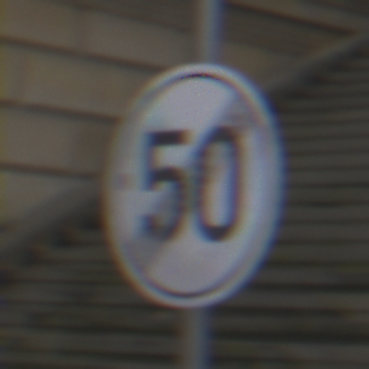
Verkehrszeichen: EndeGeschwindigkeit50
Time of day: Midday
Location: Outdoor (Urban)
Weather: Overcast
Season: NotSpecified
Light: Natural